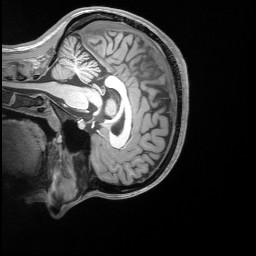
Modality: T1w
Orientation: sagittal
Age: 24
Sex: female
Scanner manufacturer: siemens
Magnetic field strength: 3 T
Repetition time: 2.53 s
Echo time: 0.00164 s